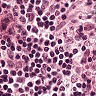
Metastatic tissue present: no